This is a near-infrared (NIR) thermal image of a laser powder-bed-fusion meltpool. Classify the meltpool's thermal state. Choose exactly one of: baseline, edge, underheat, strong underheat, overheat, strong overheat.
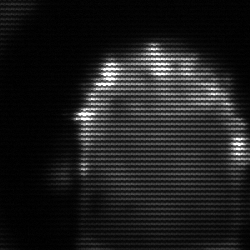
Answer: baseline